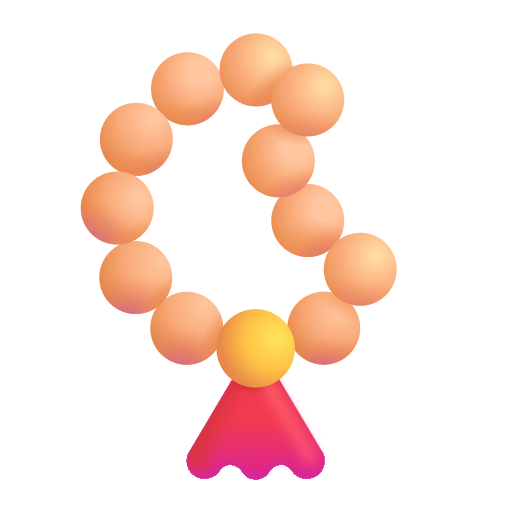
prayer beads color